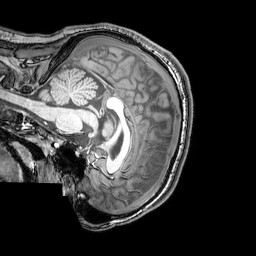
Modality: T1w
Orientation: sagittal
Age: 25
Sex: male
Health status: healthy
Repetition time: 0.081 s
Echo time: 0.037 s